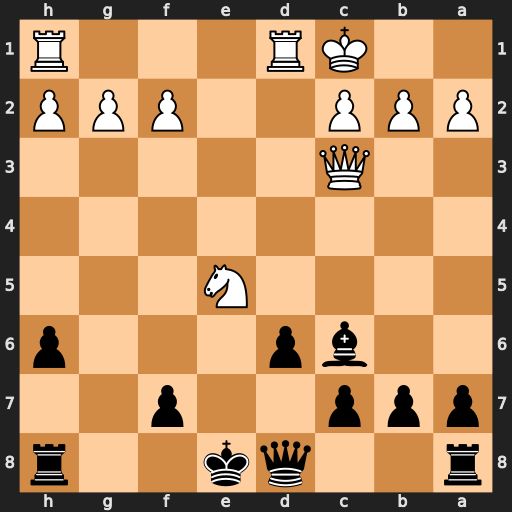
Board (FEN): r2qk2r/ppp2p2/2bp3p/4N3/8/2Q5/PPP2PPP/2KR3R
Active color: b
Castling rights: kq
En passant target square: -
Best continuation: Qg5+ Kb1 dxe5